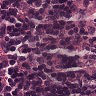
Metastatic tissue present: no